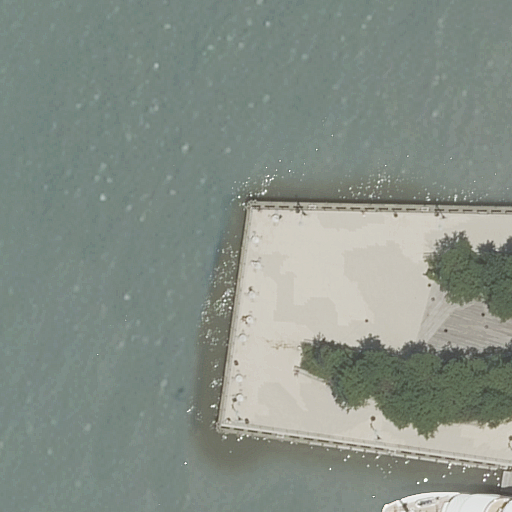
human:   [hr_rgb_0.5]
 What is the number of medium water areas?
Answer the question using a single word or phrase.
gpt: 0

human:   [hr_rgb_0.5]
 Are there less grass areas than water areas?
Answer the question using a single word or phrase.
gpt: no

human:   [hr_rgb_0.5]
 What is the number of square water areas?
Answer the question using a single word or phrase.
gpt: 0

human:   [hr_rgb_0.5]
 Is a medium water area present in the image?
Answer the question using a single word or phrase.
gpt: no

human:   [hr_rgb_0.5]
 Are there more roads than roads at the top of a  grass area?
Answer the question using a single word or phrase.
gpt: yes

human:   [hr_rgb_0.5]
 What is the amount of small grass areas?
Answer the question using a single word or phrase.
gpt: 0

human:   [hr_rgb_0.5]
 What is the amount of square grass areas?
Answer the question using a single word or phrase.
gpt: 0

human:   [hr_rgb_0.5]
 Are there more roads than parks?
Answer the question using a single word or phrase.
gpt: yes

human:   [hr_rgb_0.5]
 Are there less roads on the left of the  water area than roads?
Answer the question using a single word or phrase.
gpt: yes

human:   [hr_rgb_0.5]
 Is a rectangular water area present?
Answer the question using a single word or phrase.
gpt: no

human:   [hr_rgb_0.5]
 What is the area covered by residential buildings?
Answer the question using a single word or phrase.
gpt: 0m2

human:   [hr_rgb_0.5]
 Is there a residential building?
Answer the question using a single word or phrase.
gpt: no

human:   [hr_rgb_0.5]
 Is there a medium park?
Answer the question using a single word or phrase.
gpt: yes

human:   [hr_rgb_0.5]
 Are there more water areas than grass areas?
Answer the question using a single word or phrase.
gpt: no

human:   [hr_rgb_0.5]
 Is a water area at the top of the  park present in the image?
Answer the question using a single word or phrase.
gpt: yes

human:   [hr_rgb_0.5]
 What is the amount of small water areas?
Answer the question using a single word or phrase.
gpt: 0

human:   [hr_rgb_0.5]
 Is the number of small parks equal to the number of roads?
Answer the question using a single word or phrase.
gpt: no

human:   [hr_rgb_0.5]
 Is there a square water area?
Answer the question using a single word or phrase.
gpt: no

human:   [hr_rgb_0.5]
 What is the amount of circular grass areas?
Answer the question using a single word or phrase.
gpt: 0

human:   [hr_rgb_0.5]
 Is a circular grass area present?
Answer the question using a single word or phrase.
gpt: no

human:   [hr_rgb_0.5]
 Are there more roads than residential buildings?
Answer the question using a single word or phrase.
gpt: yes

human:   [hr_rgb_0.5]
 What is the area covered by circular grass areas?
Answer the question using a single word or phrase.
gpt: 0m2

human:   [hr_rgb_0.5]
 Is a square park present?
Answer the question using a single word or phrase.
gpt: no

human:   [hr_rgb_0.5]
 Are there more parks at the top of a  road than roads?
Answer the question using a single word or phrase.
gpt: no

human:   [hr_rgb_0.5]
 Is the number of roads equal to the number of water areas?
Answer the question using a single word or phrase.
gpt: no

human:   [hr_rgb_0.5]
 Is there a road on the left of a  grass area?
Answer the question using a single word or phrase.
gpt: no

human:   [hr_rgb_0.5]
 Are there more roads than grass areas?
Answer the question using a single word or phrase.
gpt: no

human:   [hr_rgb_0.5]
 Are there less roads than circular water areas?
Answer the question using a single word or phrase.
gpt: no

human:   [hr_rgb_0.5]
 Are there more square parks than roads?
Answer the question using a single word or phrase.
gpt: no

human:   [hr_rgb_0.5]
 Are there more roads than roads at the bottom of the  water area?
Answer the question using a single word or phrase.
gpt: yes

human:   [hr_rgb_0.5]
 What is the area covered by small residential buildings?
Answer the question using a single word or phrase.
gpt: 0m2

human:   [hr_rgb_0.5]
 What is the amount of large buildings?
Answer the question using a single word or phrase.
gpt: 0

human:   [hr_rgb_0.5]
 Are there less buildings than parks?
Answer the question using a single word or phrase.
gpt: yes

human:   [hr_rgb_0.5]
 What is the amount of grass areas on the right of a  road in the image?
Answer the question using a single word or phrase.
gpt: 1

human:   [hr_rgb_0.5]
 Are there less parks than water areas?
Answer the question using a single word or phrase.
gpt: no

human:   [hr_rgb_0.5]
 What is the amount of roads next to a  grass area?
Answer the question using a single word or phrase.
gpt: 2